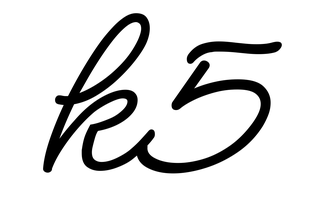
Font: MeowScript-Regular